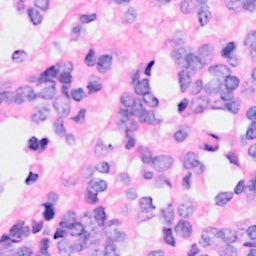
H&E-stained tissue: Breast